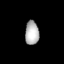
Tissue: lung
Cell type: Endothelial cells
Senescence score: 0.5779
Nuclear area (px): 321
Mean DAPI intensity: 179.913